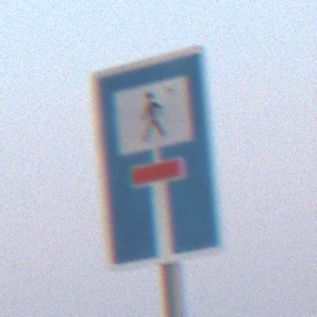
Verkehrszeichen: SackgasseFussgaengerDurchlaessig
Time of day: SunriseSunset
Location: Outdoor (Nature)
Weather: Clear
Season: NotSpecified
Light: Natural